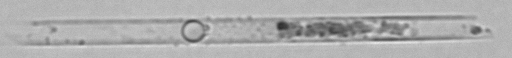
Label: Rhizosolenia